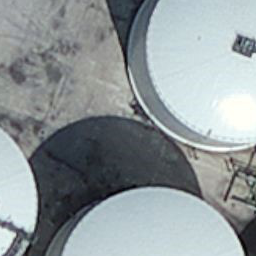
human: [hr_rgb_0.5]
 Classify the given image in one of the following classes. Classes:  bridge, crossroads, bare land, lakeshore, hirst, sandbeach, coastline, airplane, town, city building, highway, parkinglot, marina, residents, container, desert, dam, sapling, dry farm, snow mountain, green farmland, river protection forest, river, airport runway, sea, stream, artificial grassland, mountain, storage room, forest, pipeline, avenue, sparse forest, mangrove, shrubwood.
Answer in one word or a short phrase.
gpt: storage room